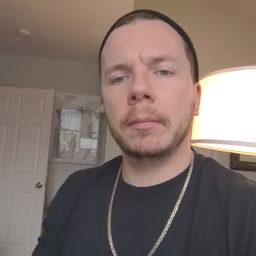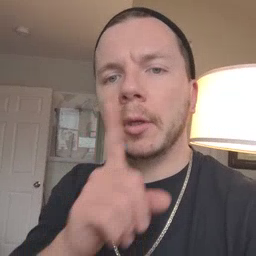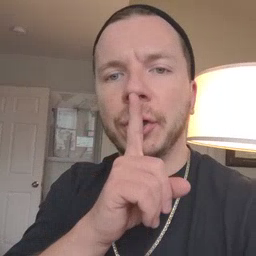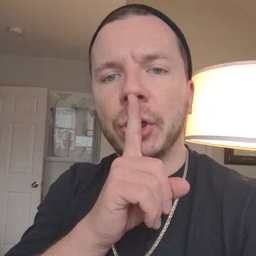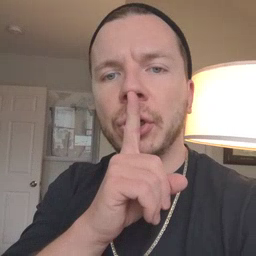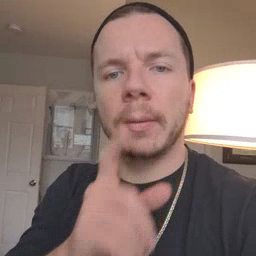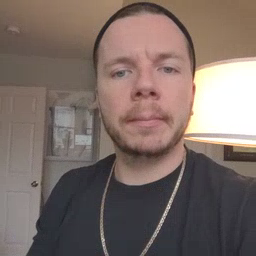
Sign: shhh